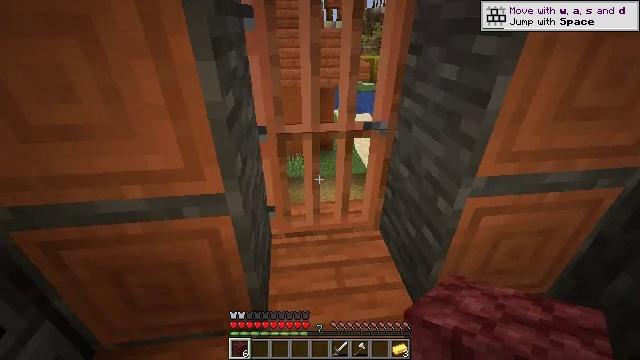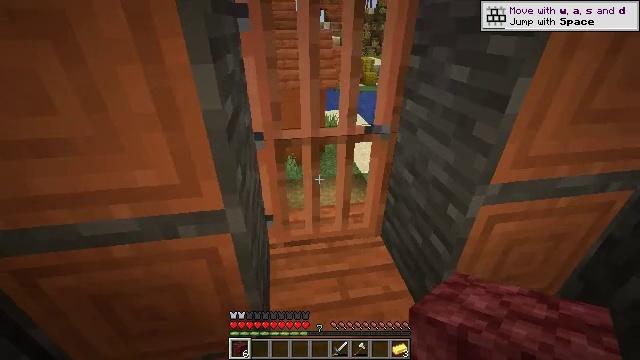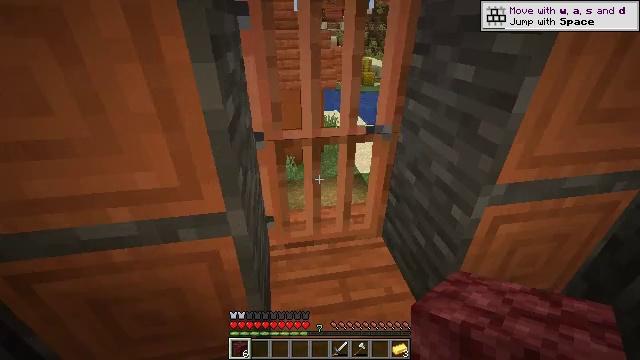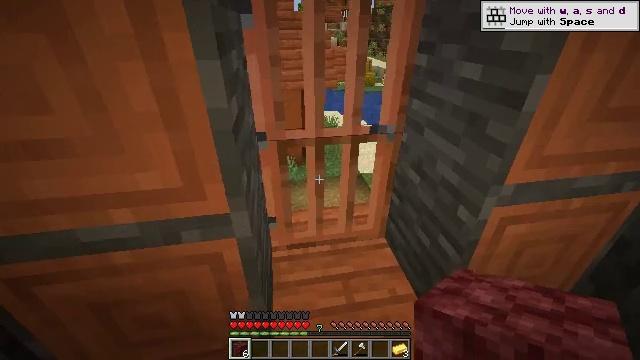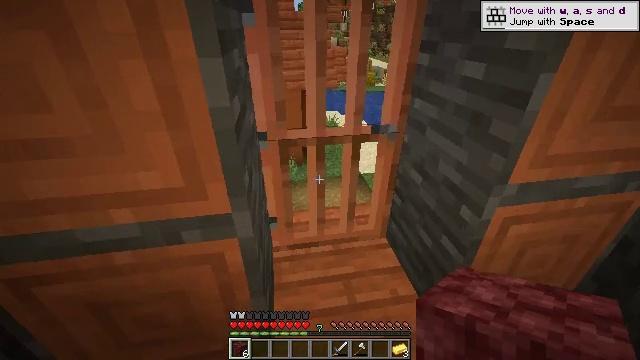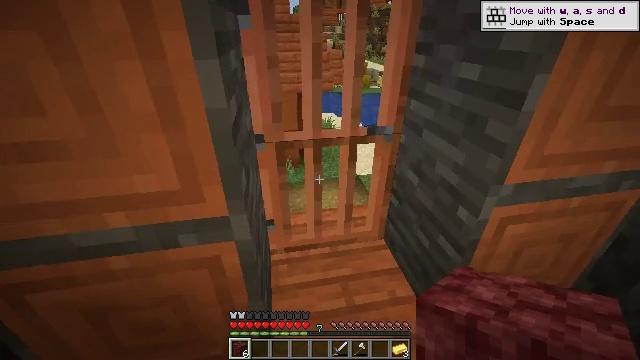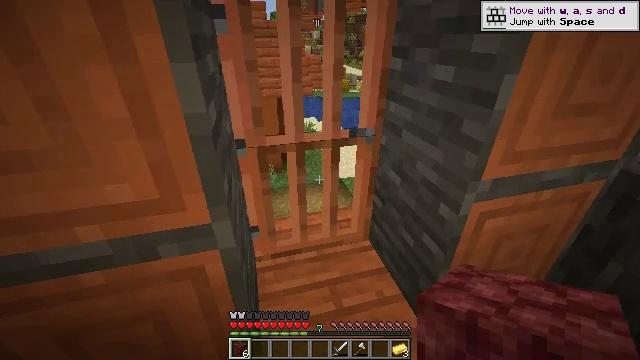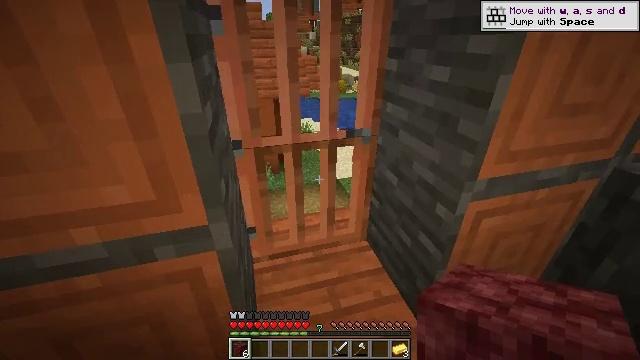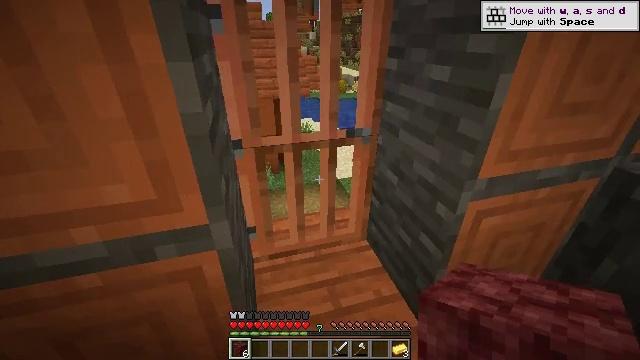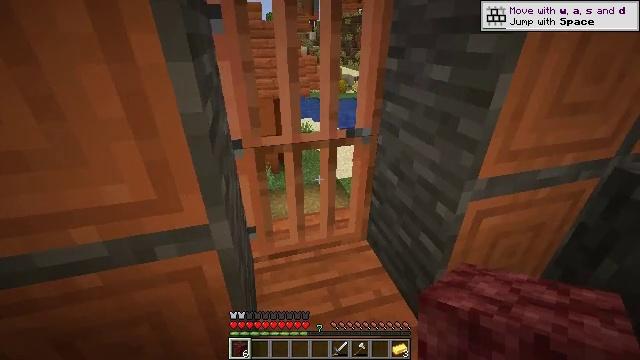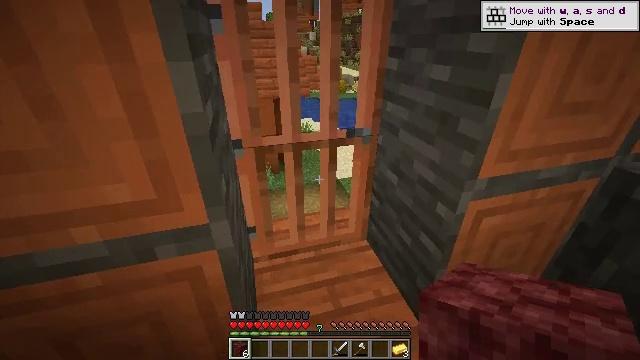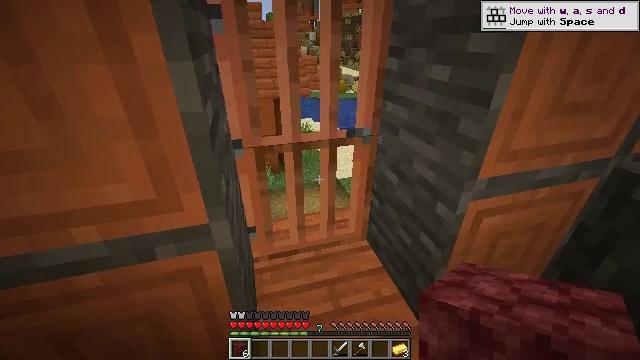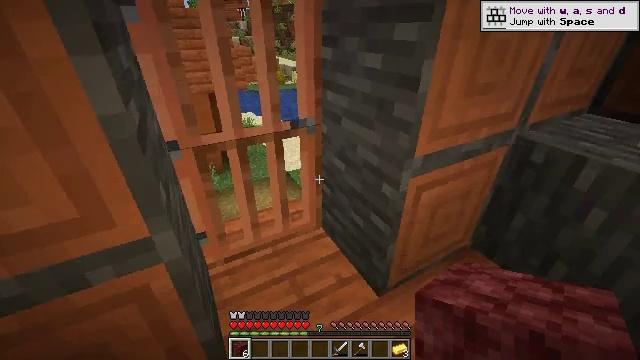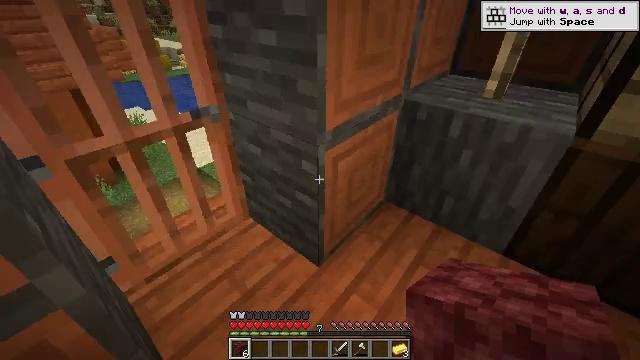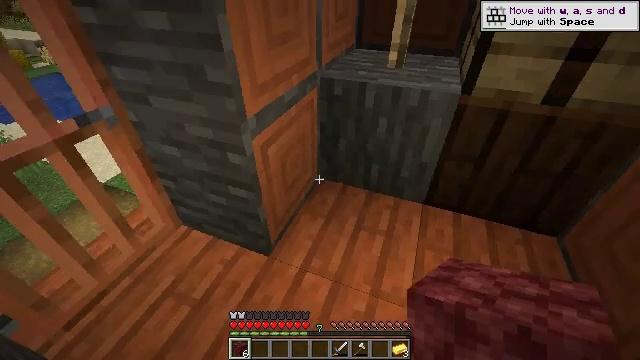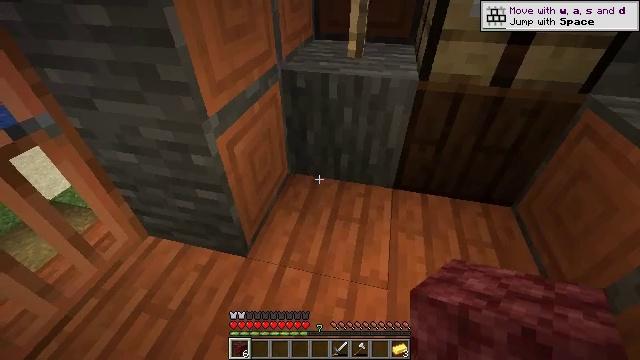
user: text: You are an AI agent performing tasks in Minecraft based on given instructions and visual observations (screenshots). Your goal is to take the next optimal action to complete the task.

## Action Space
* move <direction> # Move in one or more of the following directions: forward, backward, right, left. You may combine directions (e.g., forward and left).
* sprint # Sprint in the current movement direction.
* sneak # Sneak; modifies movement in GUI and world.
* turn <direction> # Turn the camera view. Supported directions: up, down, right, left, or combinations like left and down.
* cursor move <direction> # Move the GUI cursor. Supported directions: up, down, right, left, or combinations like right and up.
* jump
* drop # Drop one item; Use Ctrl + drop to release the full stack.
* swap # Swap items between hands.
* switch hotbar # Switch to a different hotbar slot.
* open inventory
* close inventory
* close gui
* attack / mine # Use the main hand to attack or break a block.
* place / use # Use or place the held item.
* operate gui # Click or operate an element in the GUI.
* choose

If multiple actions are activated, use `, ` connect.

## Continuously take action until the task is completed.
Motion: motion action
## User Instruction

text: Use a crafting table to make a stone shovel.
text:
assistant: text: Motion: turn right
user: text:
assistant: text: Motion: no_op
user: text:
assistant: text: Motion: no_op
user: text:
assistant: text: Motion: no_op
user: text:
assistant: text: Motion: no_op
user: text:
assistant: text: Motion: turn right
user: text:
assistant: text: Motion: no_op
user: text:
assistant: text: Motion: no_op
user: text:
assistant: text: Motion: no_op
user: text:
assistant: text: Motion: no_op
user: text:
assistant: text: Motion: no_op
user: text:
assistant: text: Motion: turn right and down
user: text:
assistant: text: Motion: turn right and down
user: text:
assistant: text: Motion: turn right and down
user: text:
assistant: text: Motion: turn right and down
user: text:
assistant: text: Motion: no_op
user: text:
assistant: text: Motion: no_op
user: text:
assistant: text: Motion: no_op
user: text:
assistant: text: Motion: no_op
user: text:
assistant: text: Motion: no_op
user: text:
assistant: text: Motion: no_op
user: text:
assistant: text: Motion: no_op
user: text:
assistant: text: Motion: no_op
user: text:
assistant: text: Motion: no_op
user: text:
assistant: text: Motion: no_op
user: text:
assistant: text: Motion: turn right
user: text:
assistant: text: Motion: turn right
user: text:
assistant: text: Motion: move right
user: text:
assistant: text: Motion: move right
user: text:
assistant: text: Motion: move right